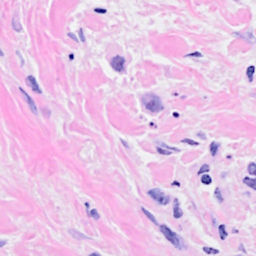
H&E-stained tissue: Breast